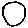
Label: circle